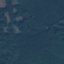
Land use / land cover: Forest